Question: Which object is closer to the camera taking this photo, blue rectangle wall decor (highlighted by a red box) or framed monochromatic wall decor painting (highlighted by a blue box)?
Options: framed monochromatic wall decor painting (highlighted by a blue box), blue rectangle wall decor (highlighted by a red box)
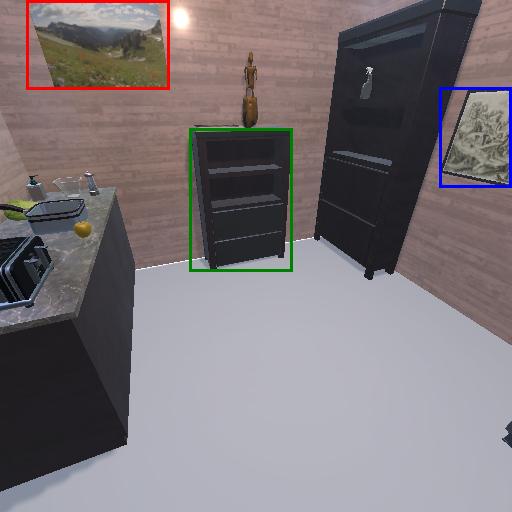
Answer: framed monochromatic wall decor painting (highlighted by a blue box)